Field crop: tomato
Growth stage: 1
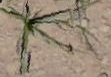
Species: cyperus